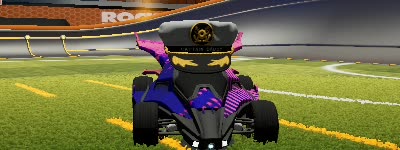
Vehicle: aftershock